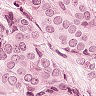
Metastatic tissue present: yes